Interaction volume radius: 5 \u00c5
Interaction volume height: 20 \u00c5
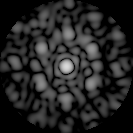
Disorder parameter: 0.5683